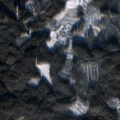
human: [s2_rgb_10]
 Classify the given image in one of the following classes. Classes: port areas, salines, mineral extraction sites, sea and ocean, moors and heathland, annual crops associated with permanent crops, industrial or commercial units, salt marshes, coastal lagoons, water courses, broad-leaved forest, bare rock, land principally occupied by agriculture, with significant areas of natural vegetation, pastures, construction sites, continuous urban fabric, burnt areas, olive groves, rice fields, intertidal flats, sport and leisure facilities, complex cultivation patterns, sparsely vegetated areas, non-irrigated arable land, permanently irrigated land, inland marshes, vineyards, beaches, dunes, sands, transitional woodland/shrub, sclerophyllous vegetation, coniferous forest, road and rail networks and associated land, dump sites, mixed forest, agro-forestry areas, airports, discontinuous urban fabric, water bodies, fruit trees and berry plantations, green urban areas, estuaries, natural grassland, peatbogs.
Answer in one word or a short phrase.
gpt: coniferous forest, mixed forest, transitional woodland/shrub